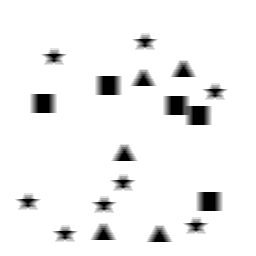
Squares: 5
Triangles: 5
Stars: 8
Total shapes: 18